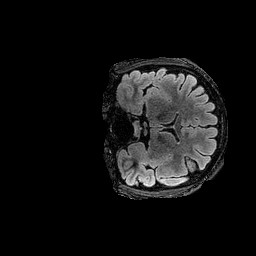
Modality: FLAIR
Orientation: coronal
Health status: ill
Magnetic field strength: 3 T